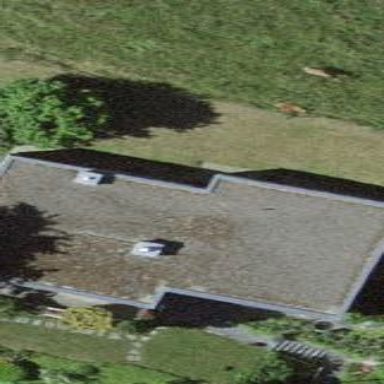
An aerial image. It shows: Residential building.